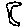
Label: moon